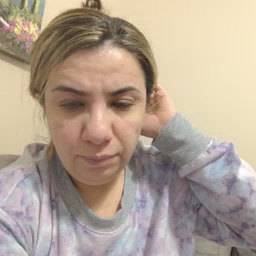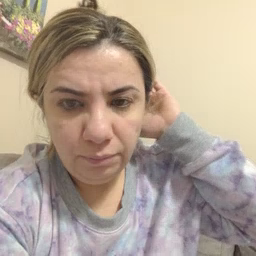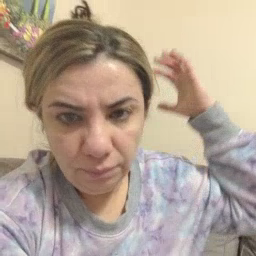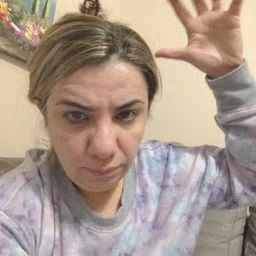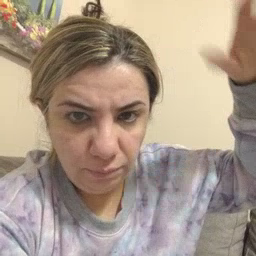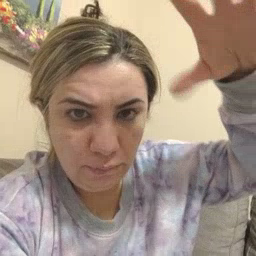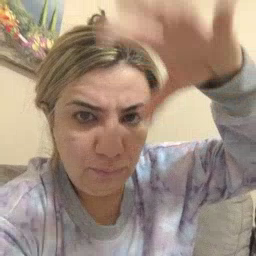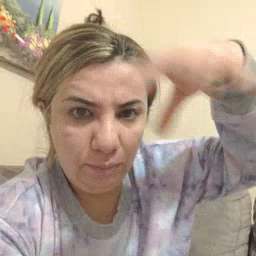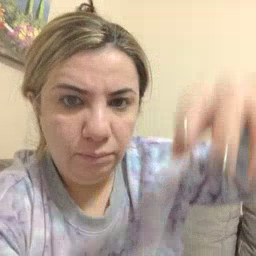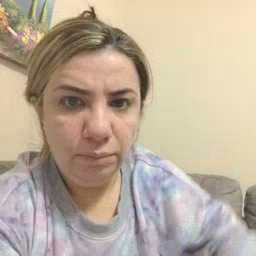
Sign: cloud